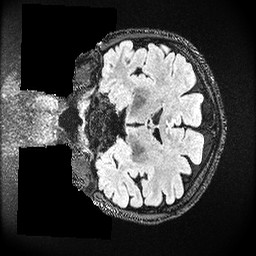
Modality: FLAIR
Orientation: coronal
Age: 29
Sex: female
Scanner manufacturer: ge
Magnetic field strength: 3 T
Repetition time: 4.802 s
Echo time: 0.1157 s